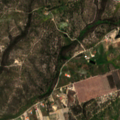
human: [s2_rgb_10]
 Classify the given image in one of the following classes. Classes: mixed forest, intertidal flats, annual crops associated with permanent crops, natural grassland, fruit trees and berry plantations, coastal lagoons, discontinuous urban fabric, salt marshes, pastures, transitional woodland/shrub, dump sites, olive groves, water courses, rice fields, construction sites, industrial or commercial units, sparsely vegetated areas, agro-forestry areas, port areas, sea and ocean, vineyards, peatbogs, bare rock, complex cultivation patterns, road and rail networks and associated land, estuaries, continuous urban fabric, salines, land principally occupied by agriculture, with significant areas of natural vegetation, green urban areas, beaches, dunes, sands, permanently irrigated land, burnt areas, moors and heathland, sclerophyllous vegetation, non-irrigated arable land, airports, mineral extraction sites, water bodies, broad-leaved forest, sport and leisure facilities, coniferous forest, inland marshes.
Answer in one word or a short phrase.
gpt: complex cultivation patterns, land principally occupied by agriculture, with significant areas of natural vegetation, broad-leaved forest, mixed forest, transitional woodland/shrub